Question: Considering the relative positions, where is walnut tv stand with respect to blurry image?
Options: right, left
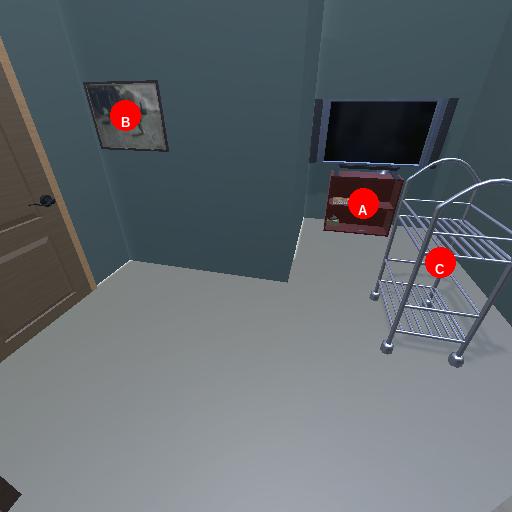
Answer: right